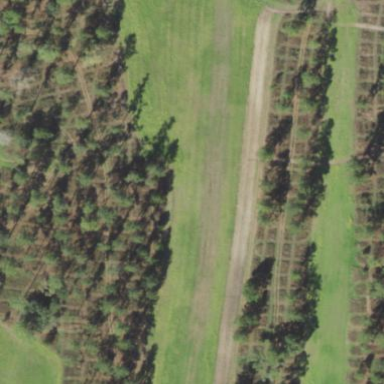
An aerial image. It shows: Orchard.